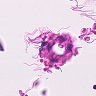
Metastatic tissue present: no